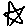
Label: star